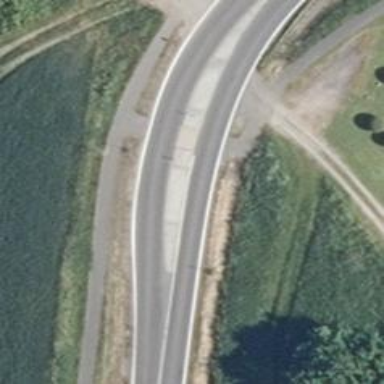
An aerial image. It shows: Island crossing on the road.